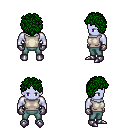
a pixel art fantasy rpg character, male body template, dark elf, purple skin, white sleeveless shirt, teal pants, green curly afro hairstyle, metal gloves, metal boots, four views (front, back, left, right), 2x2 character sprite sheet, small pixel art, hard edges, no anti-aliasing